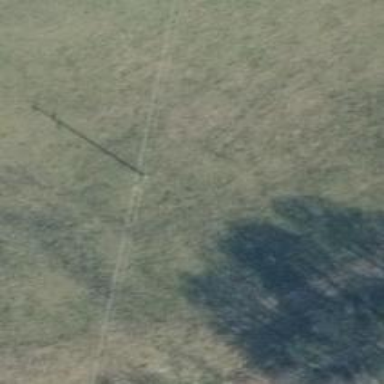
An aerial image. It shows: Minor power line with 3 cables.